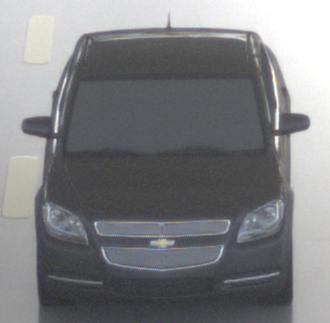
Make: Chevrolet
Model: Malibu 2.4
Detailed model: Malibu
Model produced from: 2012/07
Model produced until: 2014/08
Doors: 4
Color: gray
Road condition: wet road
Daytime: morning or afternoon
Contrast: low contrast